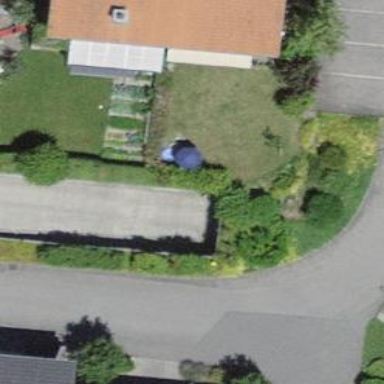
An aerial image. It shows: Group of garages.